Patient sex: F
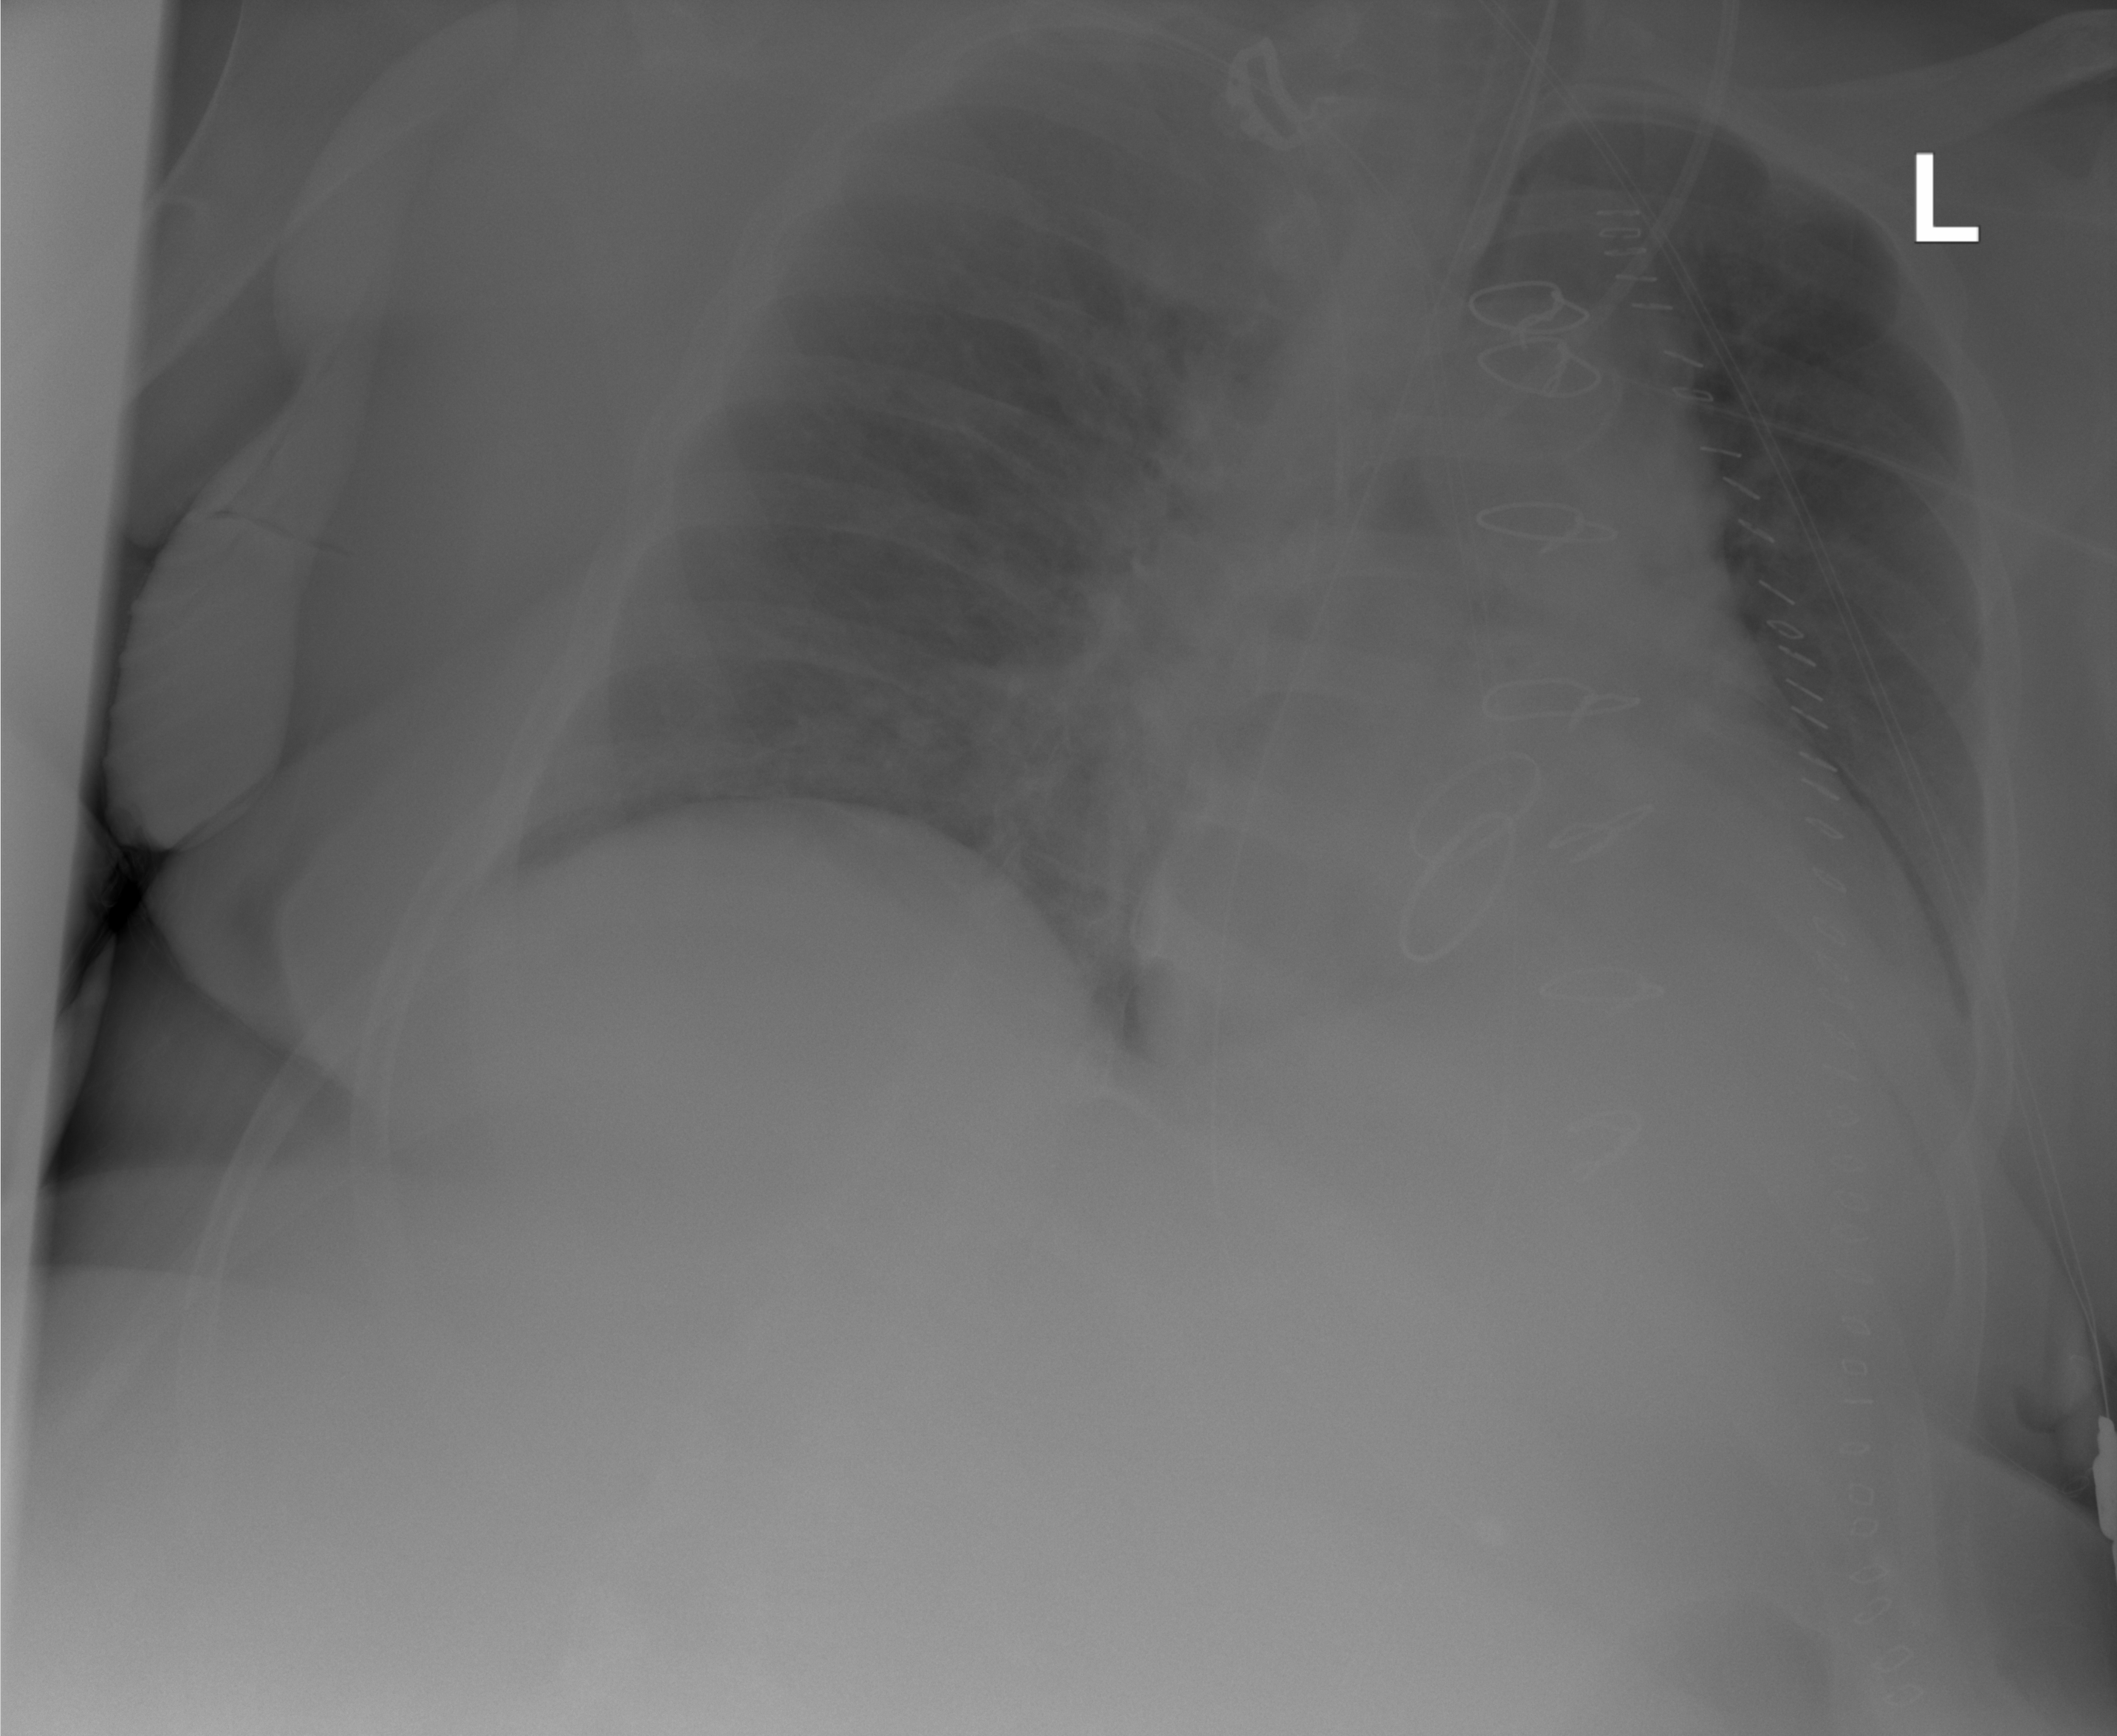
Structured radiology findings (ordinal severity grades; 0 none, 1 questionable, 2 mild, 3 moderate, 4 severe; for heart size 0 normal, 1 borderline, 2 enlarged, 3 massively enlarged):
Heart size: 0
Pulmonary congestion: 1
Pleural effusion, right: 0
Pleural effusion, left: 0
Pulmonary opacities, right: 2
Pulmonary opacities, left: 0
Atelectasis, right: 2
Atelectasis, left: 0